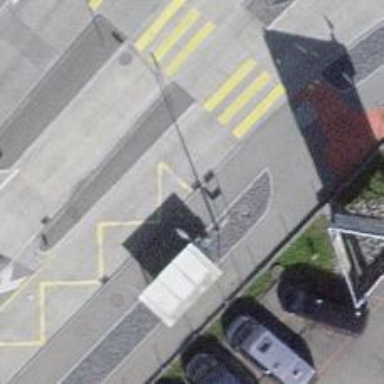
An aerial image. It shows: Asphalt platform for public transport.